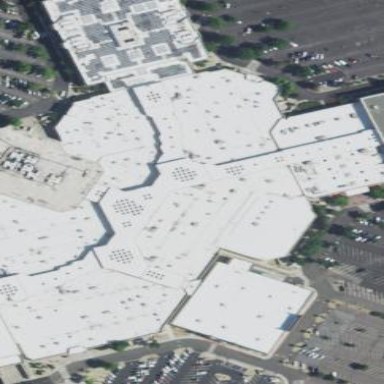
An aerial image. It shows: Mall building.